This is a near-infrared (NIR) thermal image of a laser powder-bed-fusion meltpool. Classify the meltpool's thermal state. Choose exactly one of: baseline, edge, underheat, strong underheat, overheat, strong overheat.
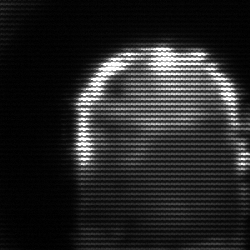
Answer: baseline